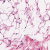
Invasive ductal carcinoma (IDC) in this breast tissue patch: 0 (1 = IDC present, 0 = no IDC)